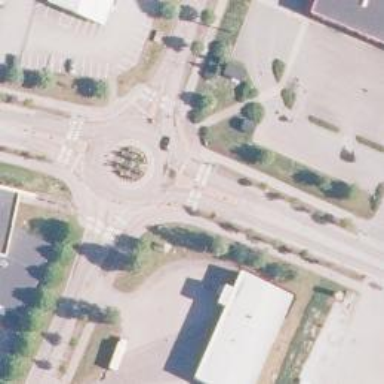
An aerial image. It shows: Secondary road around roundabout.